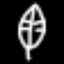
Label: leaf